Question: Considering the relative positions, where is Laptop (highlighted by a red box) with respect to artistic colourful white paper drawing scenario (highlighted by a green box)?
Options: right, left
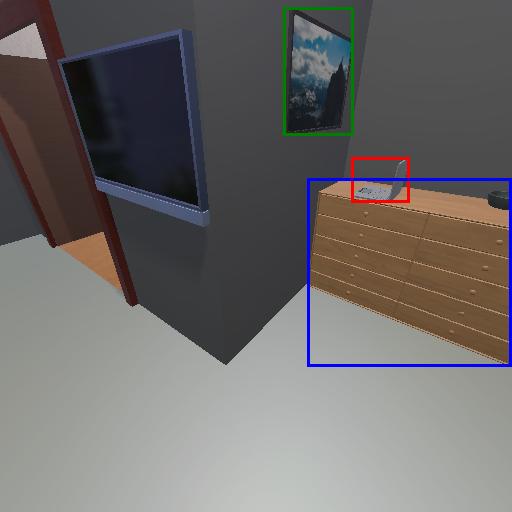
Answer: right